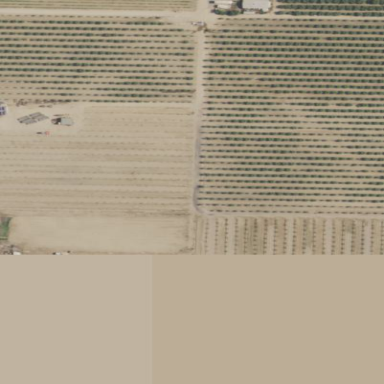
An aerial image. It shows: Almond orchard with rows of almond trees.